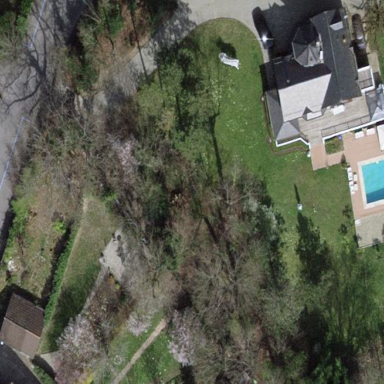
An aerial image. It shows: Garden enclosed by fence.